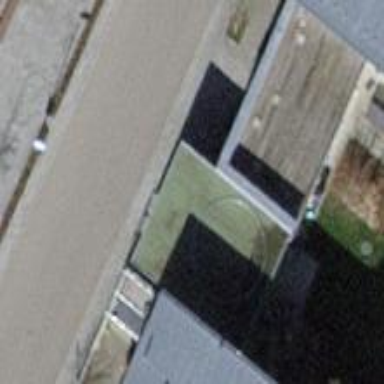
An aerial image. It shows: Garage building.